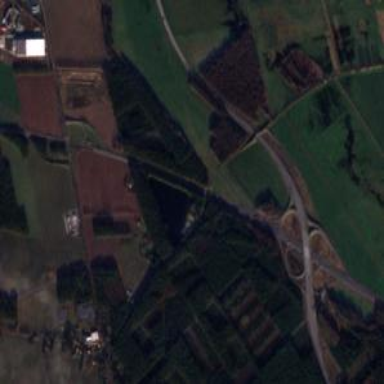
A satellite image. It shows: Motorway junction.